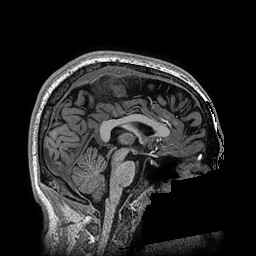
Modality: T1w
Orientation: sagittal
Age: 22
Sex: male